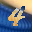
Label: 4